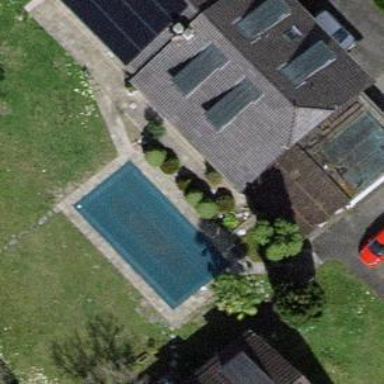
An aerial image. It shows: Swimming pool located in leisure land.